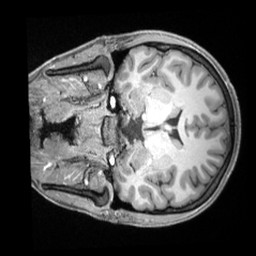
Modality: T1w
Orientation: coronal
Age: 19
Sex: female
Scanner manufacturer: siemens
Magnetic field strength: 3 T
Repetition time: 2.4 s
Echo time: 0.00226 s